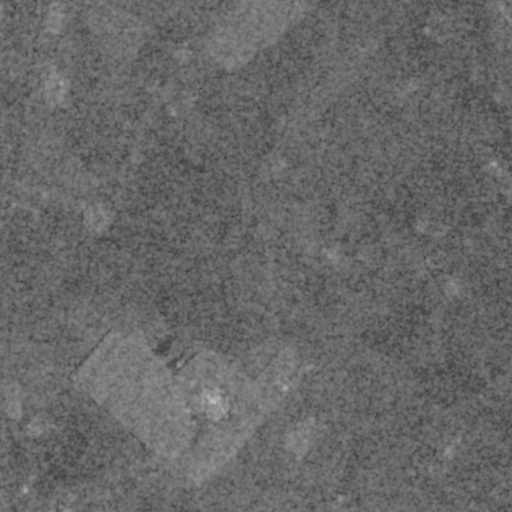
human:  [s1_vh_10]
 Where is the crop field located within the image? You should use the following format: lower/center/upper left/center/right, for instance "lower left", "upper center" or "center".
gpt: The crop field is located in the center left of the image.
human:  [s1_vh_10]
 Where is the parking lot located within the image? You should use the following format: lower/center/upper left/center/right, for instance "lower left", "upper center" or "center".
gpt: The parking lot is located in the lower left of the image.
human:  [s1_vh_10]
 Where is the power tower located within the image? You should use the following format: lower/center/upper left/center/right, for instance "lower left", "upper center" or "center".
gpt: The power tower is located in the lower left of the image.
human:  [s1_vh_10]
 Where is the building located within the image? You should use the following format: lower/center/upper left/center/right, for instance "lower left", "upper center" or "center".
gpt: There is no building in the image.

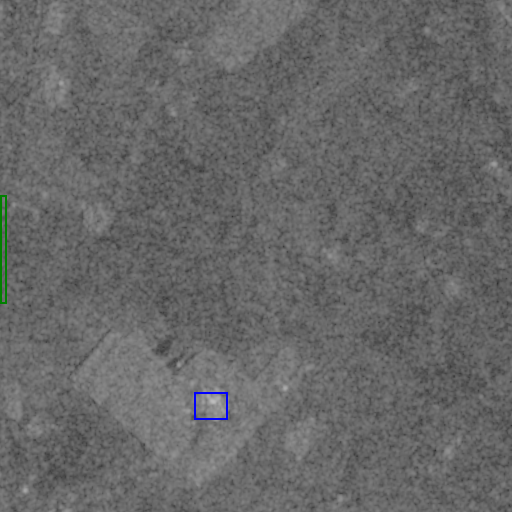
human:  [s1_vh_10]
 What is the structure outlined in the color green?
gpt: The structure outlined in green is a crop field.
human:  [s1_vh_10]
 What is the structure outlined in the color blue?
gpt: The structure outlined in blue is a building.
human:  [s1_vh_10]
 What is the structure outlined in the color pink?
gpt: There is no pink outline.